Question: In the attached screenshot of the Gmail app, the ListView's background seems to have a vertical gradient on the right side of the list to separate from the neighboring View.
I know I can define a GradientDrawable in xml, but how can I use this to draw a gradient as the background of one side of the list, while drawing the rest of the list's background as light grey?
'''
<shape xmlns:android="http://schemas.android.com/apk/res/android"
android:shape="rectangle">
<gradient
android:startColor="#DDDDDD"
android:endColor="#CCCCCC"
android:angle="0" />
</shape>
'''

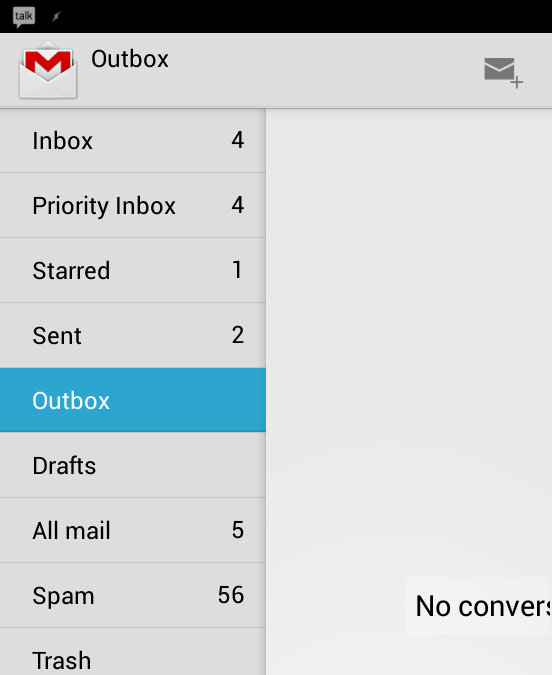
Answer: I can setup the drawable to be 95% light grey, with the gradient on the right half, using the below:
'''
<?xml version="1.0" encoding="UTF-8"?>
<shape xmlns:android="http://schemas.android.com/apk/res/android"
android:shape="rectangle">
<gradient
android:startColor="#DDDDDD"
android:centerColor="#DDDDDD"
android:endColor="#CCCCCC"
android:centerX=".95"
android:centerY=".95"
android:angle="0" />
</shape>
'''